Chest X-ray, AP view. Patient: 42 years old, sex M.
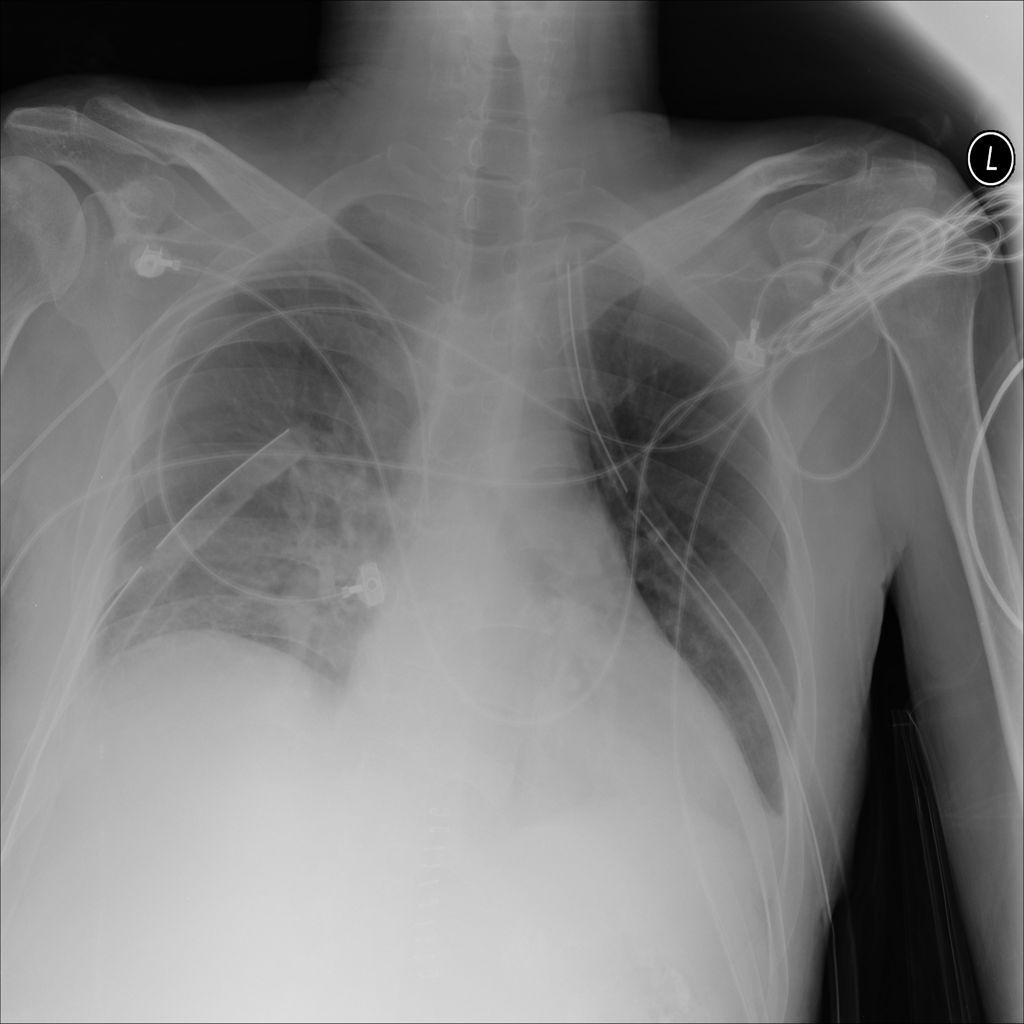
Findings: No Finding